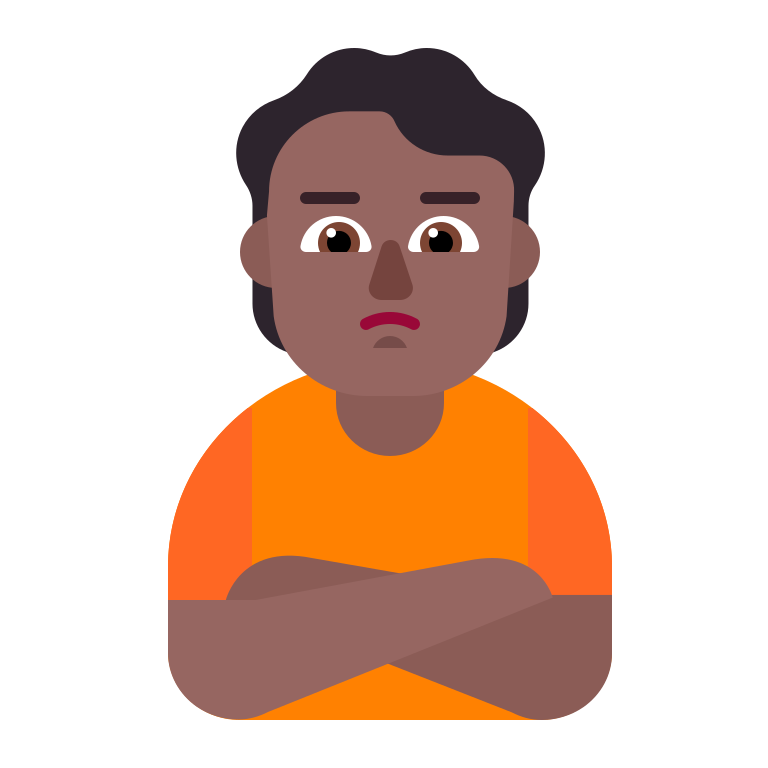
person pouting flat  dark